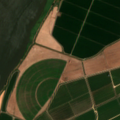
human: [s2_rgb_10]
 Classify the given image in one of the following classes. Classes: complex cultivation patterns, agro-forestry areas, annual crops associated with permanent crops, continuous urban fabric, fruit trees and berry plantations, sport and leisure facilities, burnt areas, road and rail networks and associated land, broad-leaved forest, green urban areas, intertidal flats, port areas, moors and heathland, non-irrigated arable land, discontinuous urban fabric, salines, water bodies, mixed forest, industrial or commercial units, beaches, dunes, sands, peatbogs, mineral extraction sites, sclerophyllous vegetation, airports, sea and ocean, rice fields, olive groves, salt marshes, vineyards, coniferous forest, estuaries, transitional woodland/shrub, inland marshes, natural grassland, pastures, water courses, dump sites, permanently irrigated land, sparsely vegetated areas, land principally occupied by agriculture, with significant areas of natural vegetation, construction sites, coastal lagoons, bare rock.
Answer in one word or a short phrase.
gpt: permanently irrigated land, rice fields, water courses